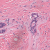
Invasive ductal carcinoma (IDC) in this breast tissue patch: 0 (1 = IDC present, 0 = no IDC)